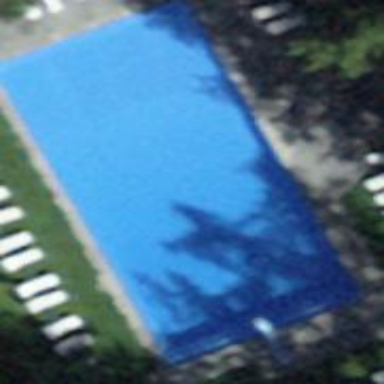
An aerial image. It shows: Swimming pool located in leisure land.